Describe the contrast between these two images.
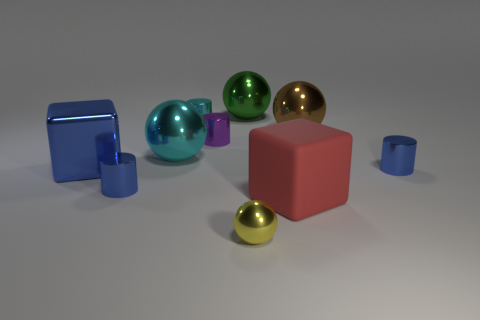
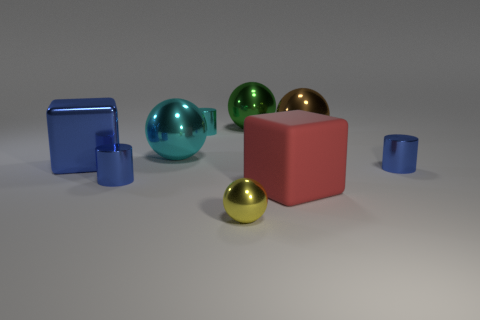
the purple thing has disappeared
the purple cylinder is gone
the small purple metal object is gone